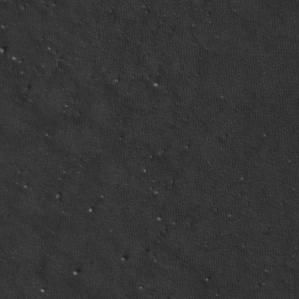
Label: non_frost